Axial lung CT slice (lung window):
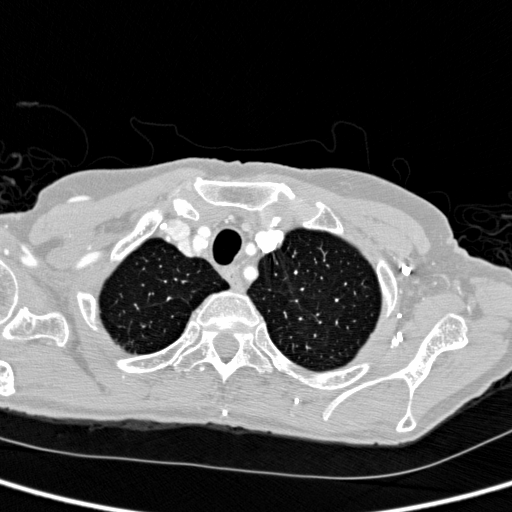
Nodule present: no